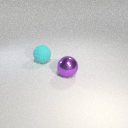
large cyan rubber sphere behind large purple metal sphere